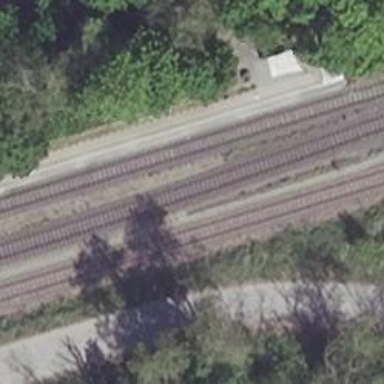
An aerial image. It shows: Stop position for public transport at railway stop.